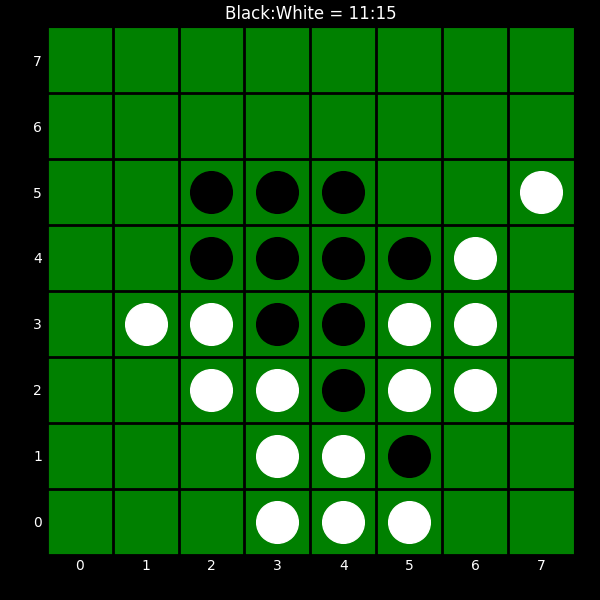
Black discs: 11
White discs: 15